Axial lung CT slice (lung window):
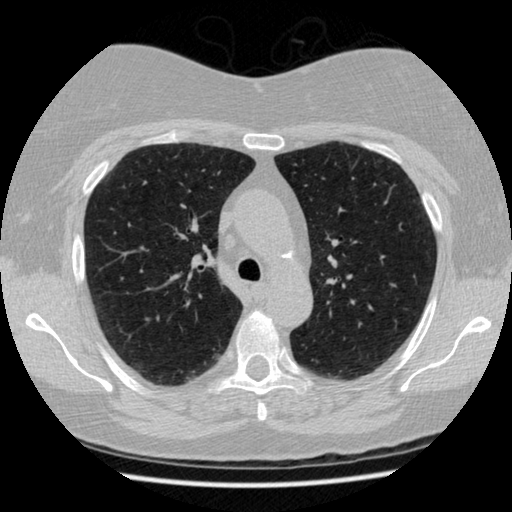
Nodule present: no